Interaction volume radius: 5 \u00c5
Interaction volume height: 20 \u00c5
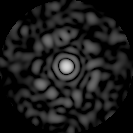
Disorder parameter: 0.8101